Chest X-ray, PA view. Patient: 55 years old, sex M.
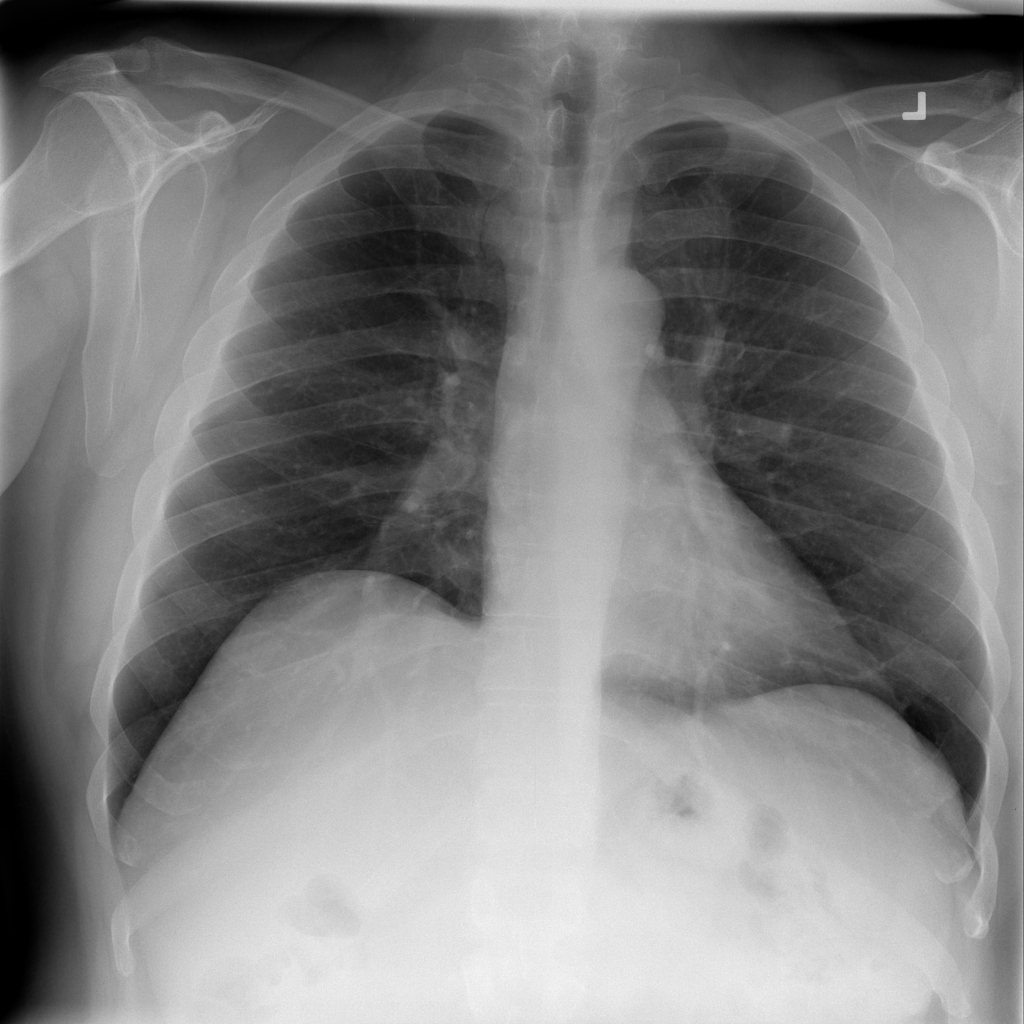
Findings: No Finding